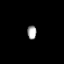
Tissue: prostate
Cell type: T cells
Senescence score: 0.6897
Nuclear area (px): 123
Mean DAPI intensity: 166.13